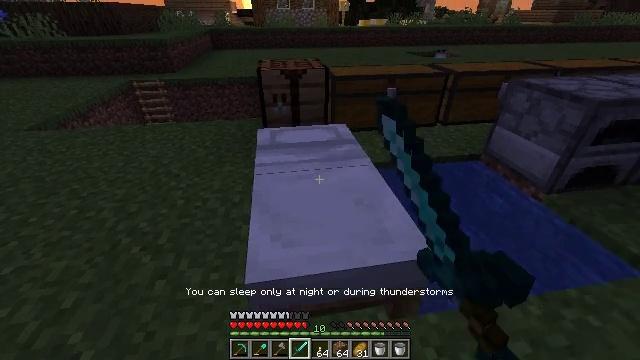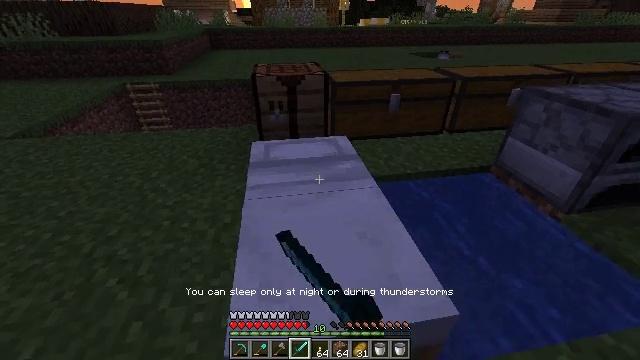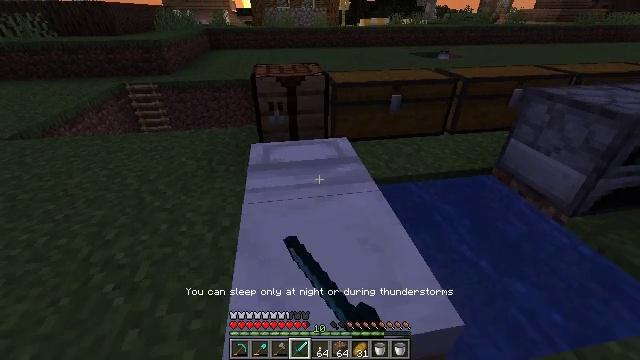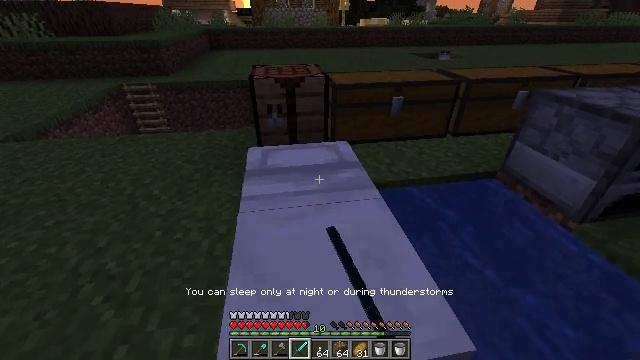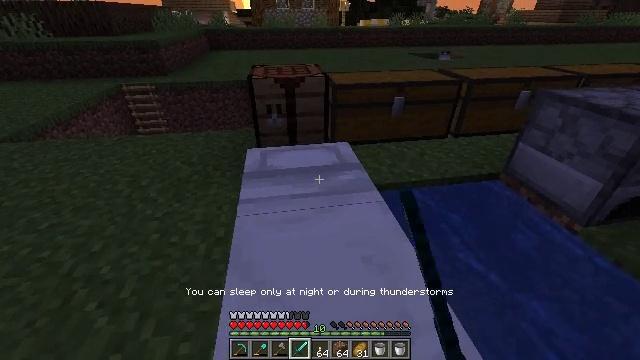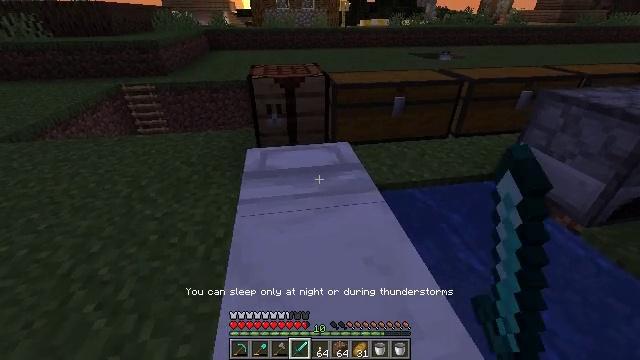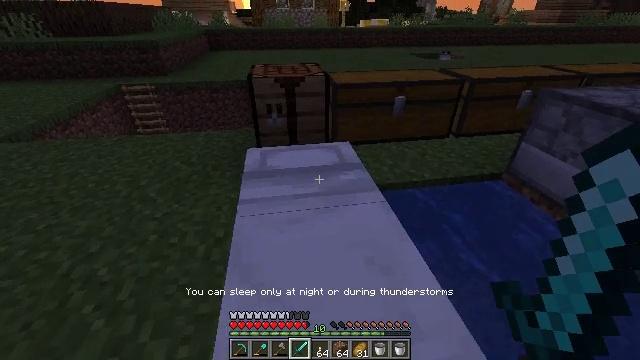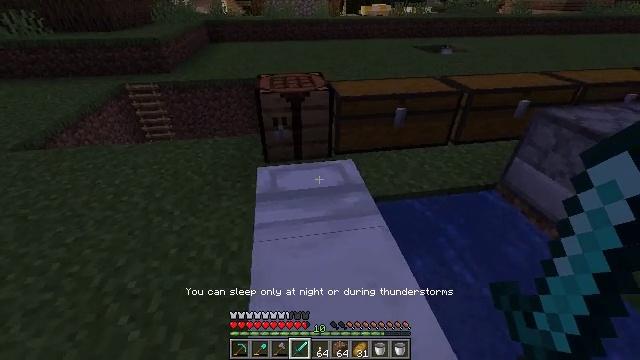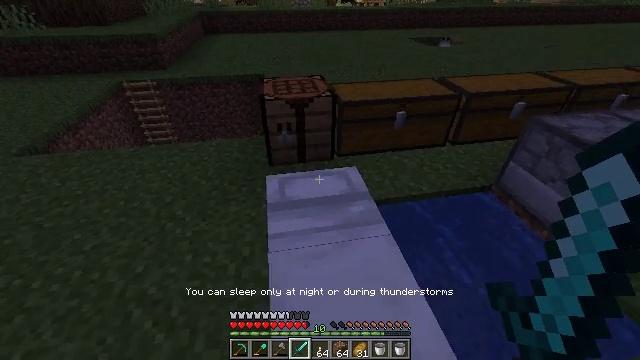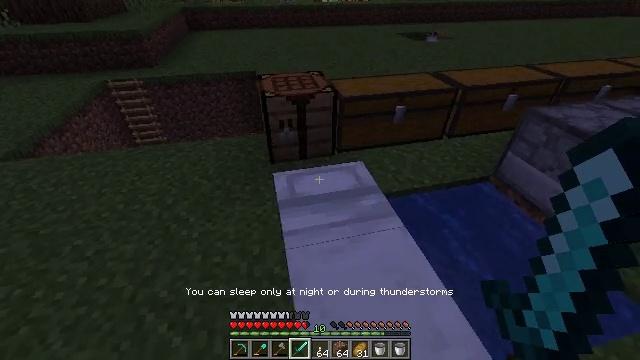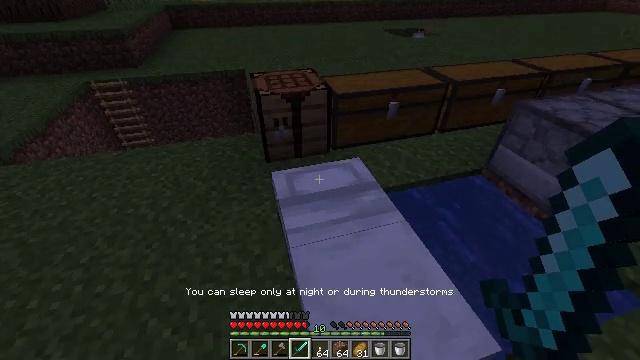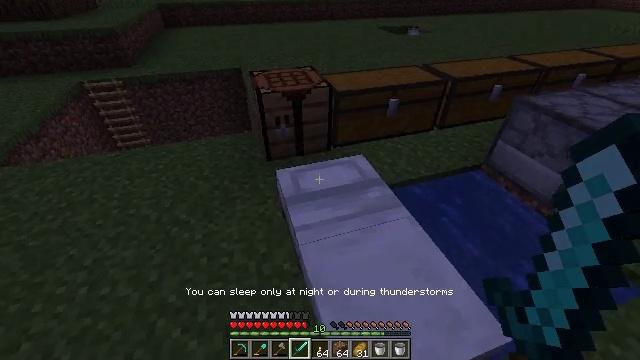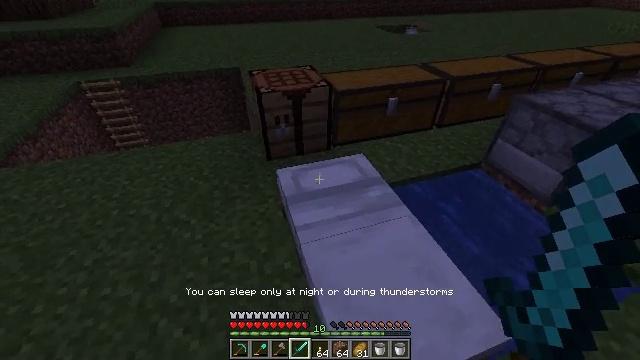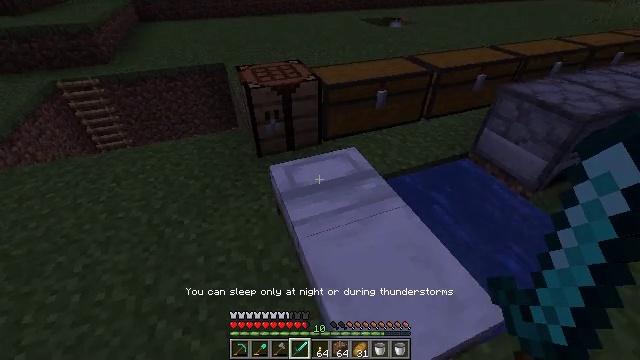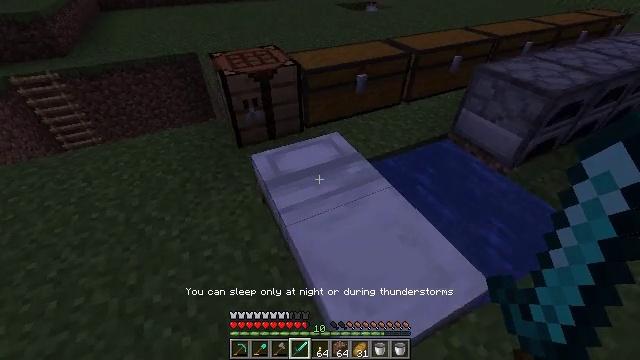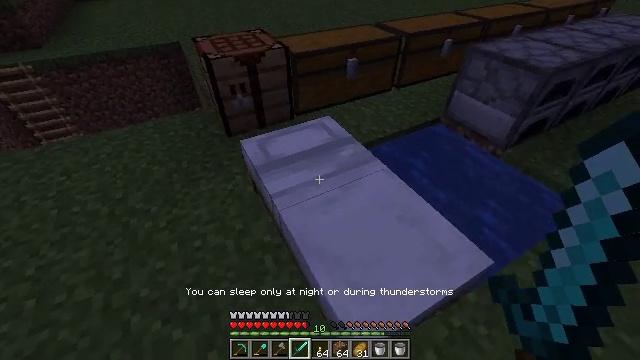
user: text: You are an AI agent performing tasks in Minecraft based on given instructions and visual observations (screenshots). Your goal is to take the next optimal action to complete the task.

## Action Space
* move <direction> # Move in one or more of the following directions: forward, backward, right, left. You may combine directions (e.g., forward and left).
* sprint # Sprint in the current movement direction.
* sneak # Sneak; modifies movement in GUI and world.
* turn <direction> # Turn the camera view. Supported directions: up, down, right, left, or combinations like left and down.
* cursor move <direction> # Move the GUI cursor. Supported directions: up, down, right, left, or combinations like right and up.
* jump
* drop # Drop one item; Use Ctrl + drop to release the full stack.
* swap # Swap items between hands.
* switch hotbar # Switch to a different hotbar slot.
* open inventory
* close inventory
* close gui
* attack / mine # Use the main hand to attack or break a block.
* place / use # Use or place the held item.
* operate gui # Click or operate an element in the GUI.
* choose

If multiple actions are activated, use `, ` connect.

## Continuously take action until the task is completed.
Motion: motion action
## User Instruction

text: Mine potatoes from the farmland.
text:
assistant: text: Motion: move forward
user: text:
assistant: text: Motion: no_op
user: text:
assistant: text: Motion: no_op
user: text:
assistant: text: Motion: no_op
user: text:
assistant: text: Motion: no_op
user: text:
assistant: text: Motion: no_op
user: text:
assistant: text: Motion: move left, turn down
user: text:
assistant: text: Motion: move left, turn right and down
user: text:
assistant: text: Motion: move left, turn right
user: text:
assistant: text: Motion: turn right
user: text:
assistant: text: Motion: turn right, use / place
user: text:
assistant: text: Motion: use / place
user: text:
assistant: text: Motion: turn right and down, use / place
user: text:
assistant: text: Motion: turn right and down
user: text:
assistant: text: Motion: turn right and down
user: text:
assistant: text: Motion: no_op
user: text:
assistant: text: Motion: no_op
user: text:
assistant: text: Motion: no_op
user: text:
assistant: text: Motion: use / place
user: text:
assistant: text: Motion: use / place
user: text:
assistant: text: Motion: use / place
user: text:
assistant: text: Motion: no_op
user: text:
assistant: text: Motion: no_op
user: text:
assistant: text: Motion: turn right
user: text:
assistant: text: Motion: turn right and up
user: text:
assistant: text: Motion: turn right, use / place
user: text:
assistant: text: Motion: use / place
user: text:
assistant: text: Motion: move left, use / place
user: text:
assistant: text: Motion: move left, use / place
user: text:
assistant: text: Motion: move left, turn right